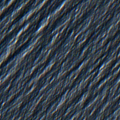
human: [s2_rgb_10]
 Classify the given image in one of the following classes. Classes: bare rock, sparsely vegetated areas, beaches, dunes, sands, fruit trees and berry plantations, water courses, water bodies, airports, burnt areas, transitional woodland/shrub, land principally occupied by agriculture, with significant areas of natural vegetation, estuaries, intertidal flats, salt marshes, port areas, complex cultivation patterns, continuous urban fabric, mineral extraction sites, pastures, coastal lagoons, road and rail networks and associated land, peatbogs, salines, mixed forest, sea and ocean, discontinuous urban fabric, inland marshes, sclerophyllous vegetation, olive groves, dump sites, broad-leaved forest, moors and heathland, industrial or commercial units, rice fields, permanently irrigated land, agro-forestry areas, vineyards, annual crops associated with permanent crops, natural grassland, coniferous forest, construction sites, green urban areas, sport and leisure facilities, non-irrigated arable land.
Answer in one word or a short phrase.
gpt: continuous urban fabric